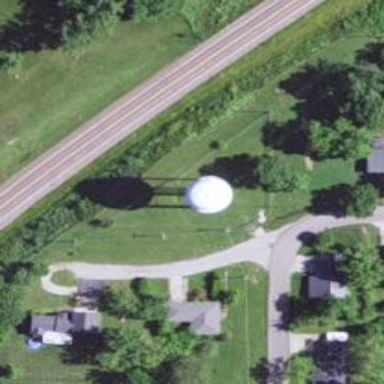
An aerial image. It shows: Water tower that is man-made.